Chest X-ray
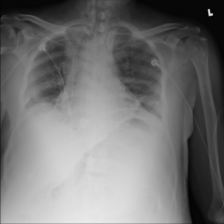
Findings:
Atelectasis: negative
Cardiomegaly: negative
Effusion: negative
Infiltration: negative
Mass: negative
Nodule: negative
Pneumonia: negative
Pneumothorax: negative
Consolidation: negative
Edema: negative
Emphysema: negative
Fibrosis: negative
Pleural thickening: negative
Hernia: negative